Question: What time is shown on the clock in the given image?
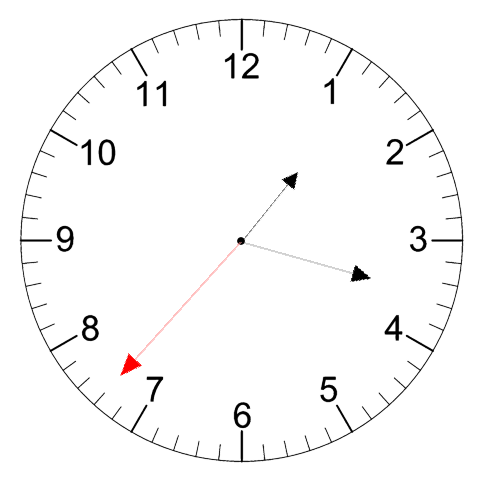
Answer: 01:17:37